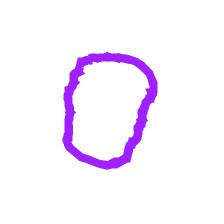
Shape: circle